Current action and preconditions to check: path_clear

Your task: For each precondition in the list above, predict whether it will hold at this action.

Consider the current scene as observed from the mobile robot's camera, and analyze the predicted future states of all dynamic agents (e.g., people, animals, vehicles, or any moving entities) within the NEXT SECOND.

IMPORTANT: Only answer "very likely" if you are absolutely certain—based on strong, clear evidence—that a dynamic agent will violate the precondition in the predicted future state. Do NOT answer "very likely" for unlikely, ambiguous, or low-probability risks.

Ask yourself for each precondition: Is there a high probability, with clear and convincing evidence, that the predicted future states of any dynamic agent will interfere with the predicted future state of the currently executing action within the NEXT SECOND, causing that precondition to fail?

Assess the risk level based on these predictions. Use "likely" or "very likely" if motions create a clear risk of interference.

Use "neutral" or "improbable" if agents are nearby but their predicted paths are clearly diverging or non-conflicting.

Failure Risk Categories: "very improbable", "improbable", "neutral", "likely", "very likely"

Answer Format: Output ONLY the probability_of_failure value from these categories: "very improbable", "improbable", "neutral", "likely", "very likely"

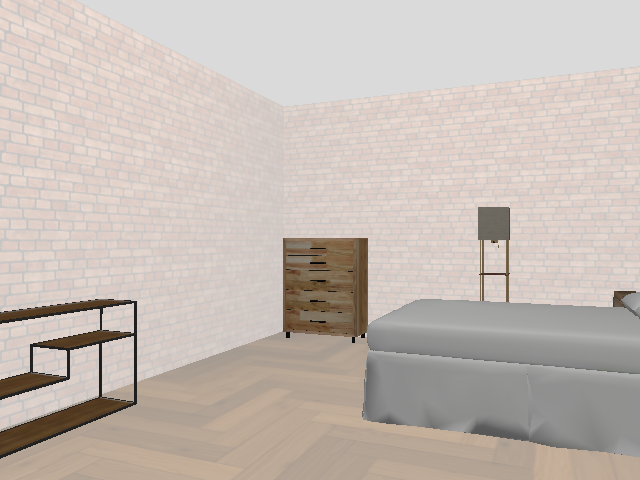

Answer: very improbable